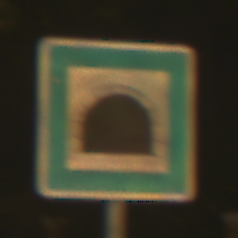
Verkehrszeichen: Tunnel
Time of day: Night
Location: Outdoor (Urban)
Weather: Clear
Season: NotSpecified
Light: Artificial